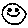
Label: smiley face